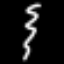
Label: squiggle